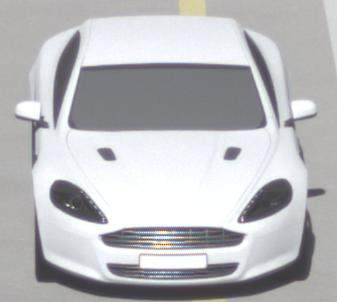
Make: Aston Martin
Model: Rapide
Detailed model: Rapide
Model produced from: 2010/03
Model produced until: 2013/07
Doors: 5
Color: white
Road condition: dry road
Daytime: midday
Contrast: high contrast